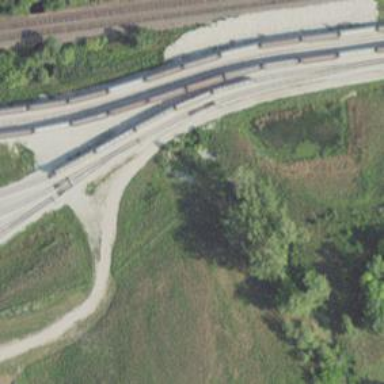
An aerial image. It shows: Culvert tunnel.